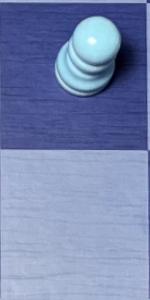
Label: Empty